【题型】解答题　【知识点】立体几何　【难度】medium
如图，在四棱锥$P-ABCD$中，底面$ABCD$是正方形，$M$是棱$AB$的中点，$PM \perp$平面$ABCD$。

(1) 求证：$PB \perp BC$；

(2) 若$PC = 2CD$，求直线$PA$与平面$PBD$所成角的大小。
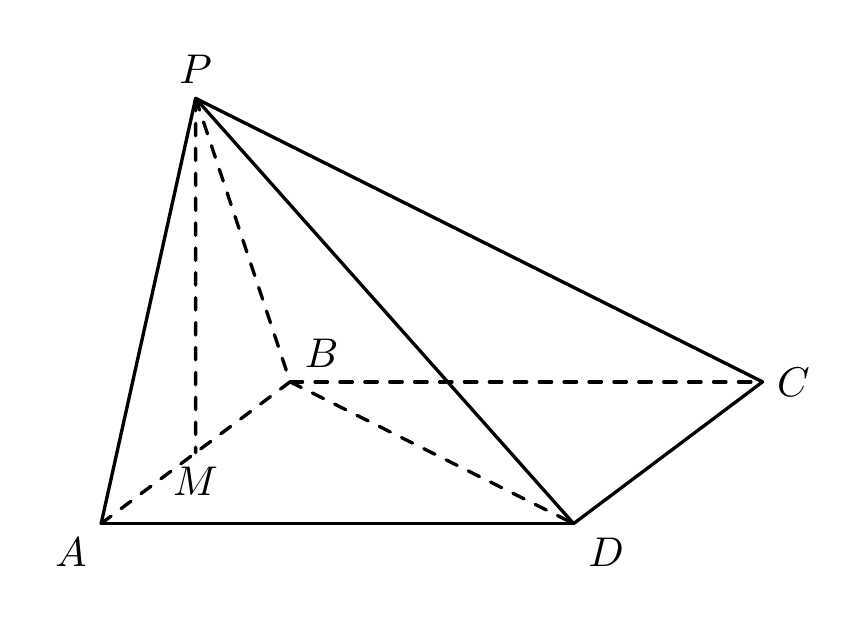
【解答】
【详解】(1) $PM \perp$平面$ABCD$，$BC \subset$平面$ABCD$，所以$PM \perp BC$；\\
因为底面$ABCD$是正方形，故$AB \perp BC$。\\
而$AB \cap PM = M$，$AB,PM \subset$平面$PAB$，故$BC \perp$平面$PAB$。\\
又因为$PB \subset$平面$PAB$，因此$PB \perp BC$。

(2) 方法一：

取$CD$的中点$H$，连接$MH$，由(1)中结论易知$PM$、$AB$、$MH$两两垂直。\\
以$M$为原点，以$MA$、$MH$、$MP$所在直线分别为$x$、$y$、$z$轴建立空间直角坐标系，\\
设$BC = CD = 2a$，则$PC = 4a$，根据$PB \perp BC$，可知$PB = 2\sqrt{3}a$，$BM = a$；\\
易知$PM \perp AB$，故$PM = \sqrt{11}a$。\\
即$P(0,0,\sqrt{11}a)$，$A(a,0,0)$，$B(-a,0,0)$，$D(a,2a,0)$。\\
则$\overrightarrow{PA} = (a,0,-\sqrt{11}a)$，$\overrightarrow{PB} = (-a,0,-\sqrt{11}a)$，$\overrightarrow{PD} = (a,2a,-\sqrt{11}a)$。

设平面$PBD$的一个法向量为$\vec{m} = (x,y,z)$，则
\[
\begin{cases}
\overrightarrow{PB} \cdot \vec{m} = -ax - \sqrt{11}az = 0 \\
\overrightarrow{PD} \cdot \vec{m} = ax + 2ay - \sqrt{11}az = 0
\end{cases}
\]
取$x = \sqrt{11}$，则$\vec{m} = (\sqrt{11},-\sqrt{11},-1)$。

设直线$PA$与平面$PBD$所成角为$\theta$，\\
可知$\sin\theta = |\cos\overrightarrow{PA},\vec{m}| = \frac{|\overrightarrow{PA} \cdot \vec{m}|}{|\overrightarrow{PA}| \cdot |\vec{m}|} = \sqrt\frac{{11}}{{69}} = \frac{\sqrt{759}}{69}$。

综上所述：直线$PA$与平面$PBD$的所成角为$\arcsin\frac{\sqrt{759}}{69}$。

方法二：

设$BC = CD = 2a$，则$PC = 4a$，根据$PB \perp BC$，可知$PB = 2\sqrt{3}a$，$AB = 2a$。\\
而$PM \perp AB$，$M$是棱$AB$的中点，故$PA = PB = 2\sqrt{3}a$，进而$PM = \sqrt{PA^2 - AM^2} = \sqrt{11}a$。\\
由于$BC \perp$平面$PAB$，$BC \parallel AD$，故$AD \perp$平面$PAB$，又$PA \subset$平面$PAB$，故$AD \perp PA$。\\
在$\text{Rt}\triangle PAD$中，可知$PD = \sqrt{PA^2 + AD^2} = 4a$。

又$BD = 2\sqrt{2}a$，在$\triangle PBD$中由余弦定理知$\cos\angle PBD = \frac{PB^2 + BD^2 - PD^2}{2PB \cdot BD} = \frac{1}{2\sqrt{6}}$。\\
故$\triangle PBD$的面积为$\frac{1}{2}PB \cdot PD \cdot \sin\angle PBD = \frac{1}{2} \times 2\sqrt{3}a \times 2\sqrt{2}a \times \sqrt{1 - \frac{1}{24}} = \sqrt{23}a^2$。

设$A$到平面$PBD$的距离为$d$，根据$V_{P-ABD} = V_{A-PBD}$，可知$d = \frac{S_{\triangle ABD} \cdot PM}{S_{\triangle PBD}} = \frac{\frac{1}{2} \times 2a \times 2a \times \sqrt{11}a}{\sqrt{23}a^2} = \frac{2\sqrt{11}}{\sqrt{23}}a$。

设直线$PA$与平面$PBD$所成角为$\theta$，可知$\sin\theta = \frac{d}{PA} = \frac{\sqrt{759}}{69}$。

综上所述：直线$PA$与平面$PBD$的所成角为$\arcsin\frac{\sqrt{759}}{69}$。

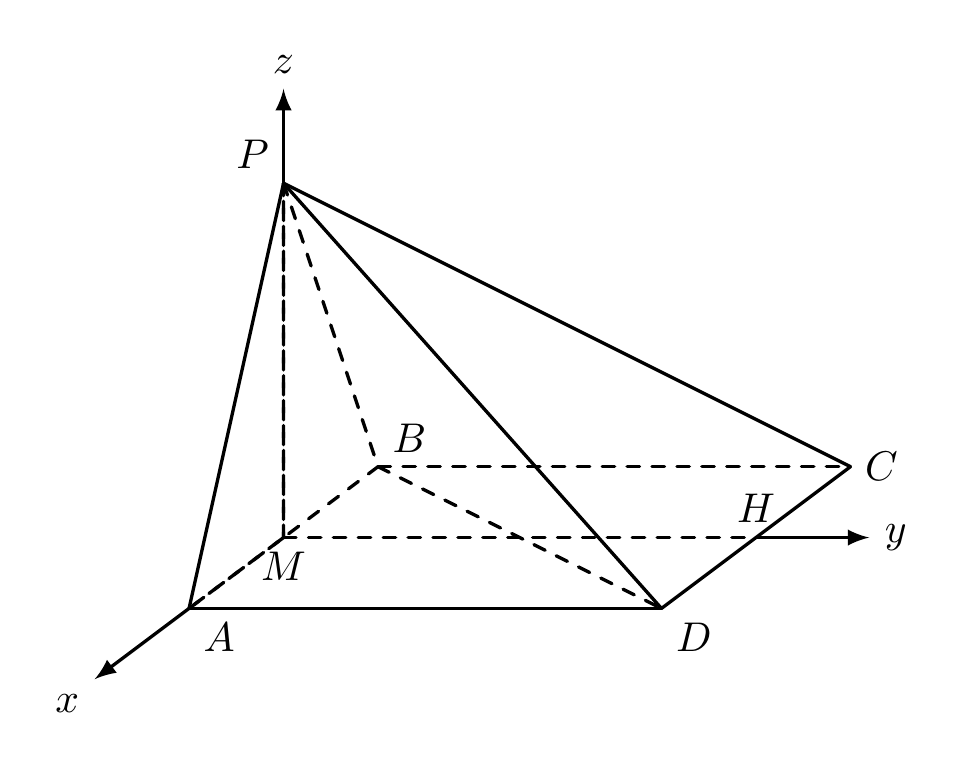